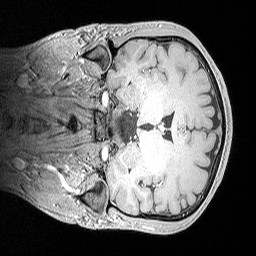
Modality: MP2RAGE
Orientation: coronal
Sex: male
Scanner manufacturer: siemens
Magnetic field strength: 3 T
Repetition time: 5 s
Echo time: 0.00292 s